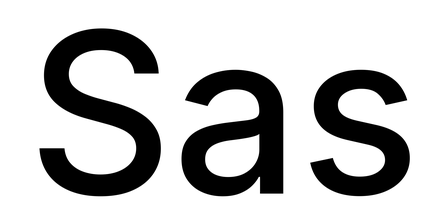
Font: Inter_Medium